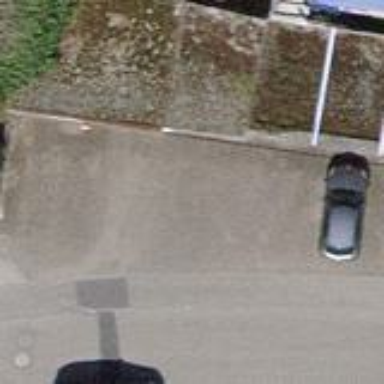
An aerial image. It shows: Garage.